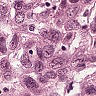
Metastatic tissue present: yes